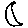
Label: moon